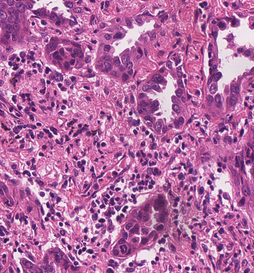
Tumor epithelial tissue: yes
Tumor-associated stroma tissue: yes
Normal tissue: no